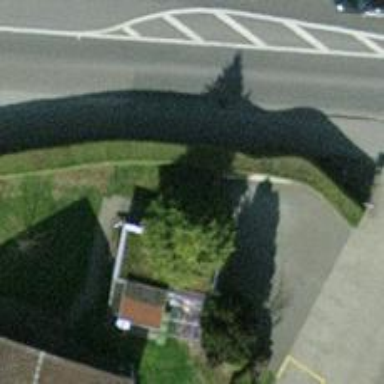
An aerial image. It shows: Hedge acting as barrier.